Question: Please have a look at the following image:

And here is the code with the problem:
'''
<div class="excerpt">
<p>Manual para la descarga e instalacion de los contenidos digitales del Proyecto Canaima&nbsp;Educativo,&nbsp;conformado&nbsp;por&nbsp;recursos&nbsp;de&nbsp;aprendizaje&nbsp;que&nbsp;buscan&nbsp;impulsar&nbsp;la&nbsp;interaccion&nbsp;entre&nbsp;el[...]</p>
</div>
'''
For some bizarre reason the text is getting on top of the columns to the right. I tried changing the height of all of the elements taking part to 1000px, and they are STILL overlapping!
EDIT: Question had a link originally so now that it was succesfully answered I changed it with an image per @Roddy of the Frozen Peas suggested.
As some people suggested, if you remove the & nbsp; the problem goes away. But that was not the case as it looks like the admin was inserting those & nbsp; and I have no saying in changing the admin. So the accepted answer finally solved it.
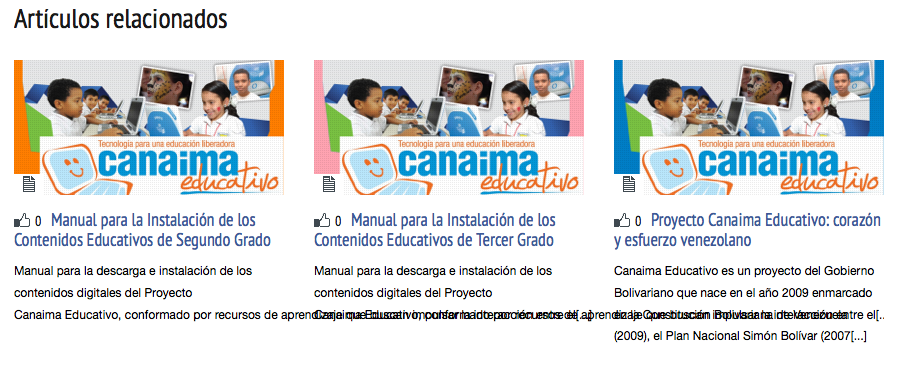
Answer: Use: 'word-wrap: break-word;' on your paragraph elements. That'll then start forcing them to start a new line.
'''
.entry-footer .excerpt p {
word-wrap: break-word;
}
'''
See <URL>.